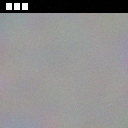
Screen state: on